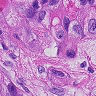
Metastatic tissue present: yes